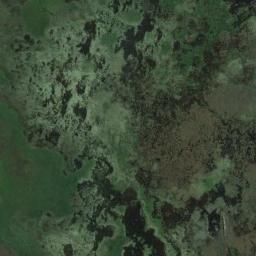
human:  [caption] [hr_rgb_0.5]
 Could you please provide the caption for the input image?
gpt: The wetland consists of bare land, Green plants and water .

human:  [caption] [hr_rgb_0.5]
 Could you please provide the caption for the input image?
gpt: There are five clear lakes in this wetland .

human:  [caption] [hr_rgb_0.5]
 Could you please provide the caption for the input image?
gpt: The surface of the lake in a wetland is covered with a large dense dark green and light green mixed plants .

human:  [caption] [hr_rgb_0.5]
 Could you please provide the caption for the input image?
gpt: There are many different areas of water surrounded by wetlands .

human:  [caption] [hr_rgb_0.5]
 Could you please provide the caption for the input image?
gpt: There are many green areas and some water areas on the wetland .